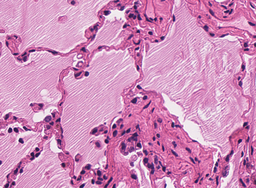
Tumor epithelial tissue: no
Tumor-associated stroma tissue: no
Normal tissue: yes